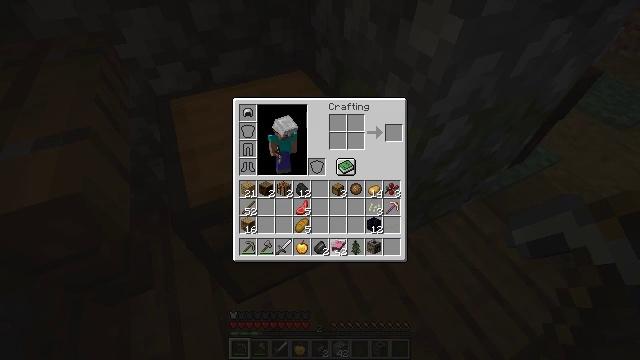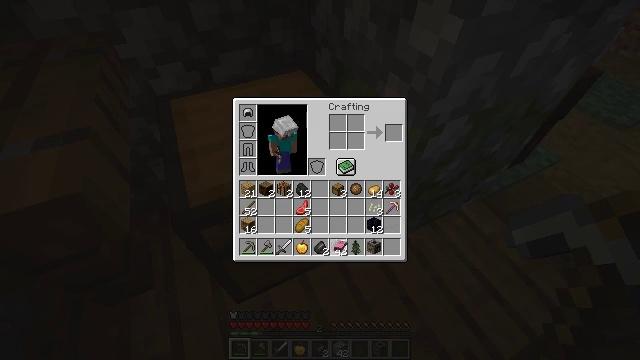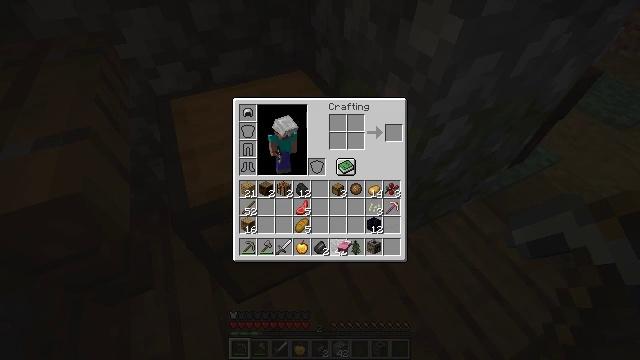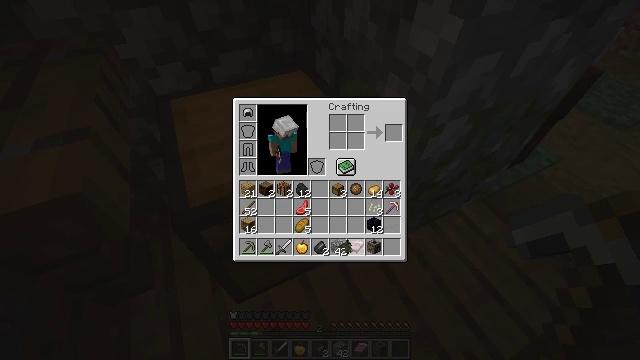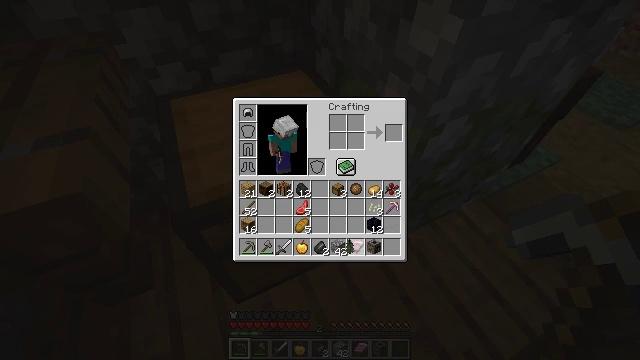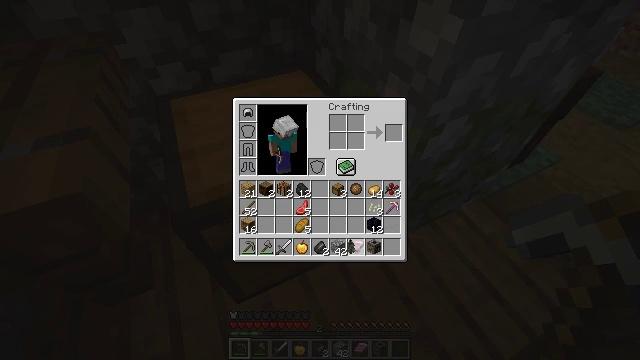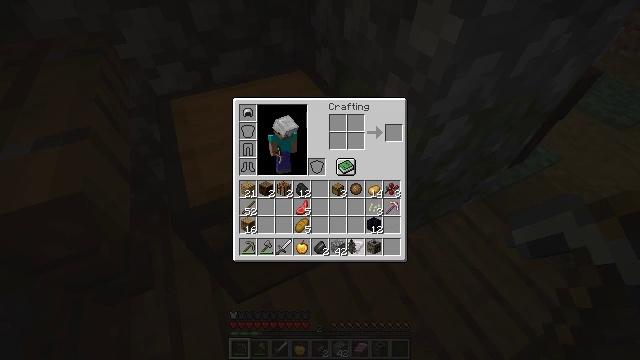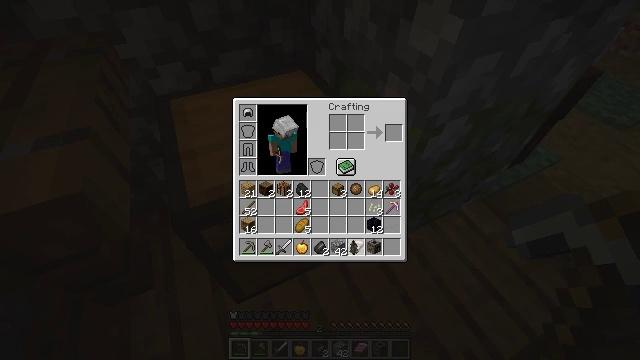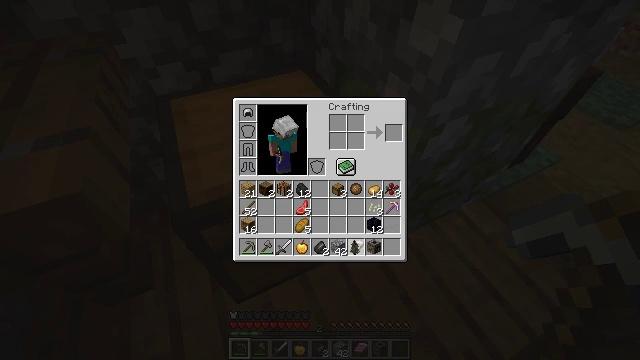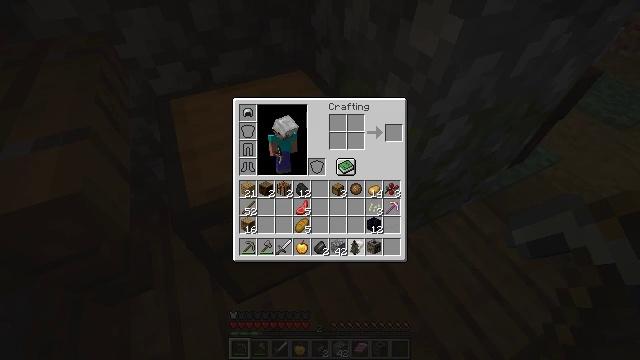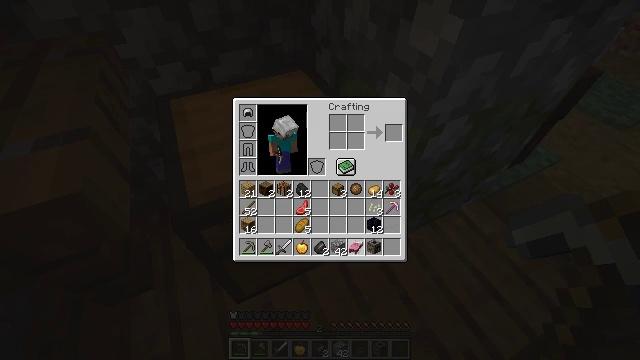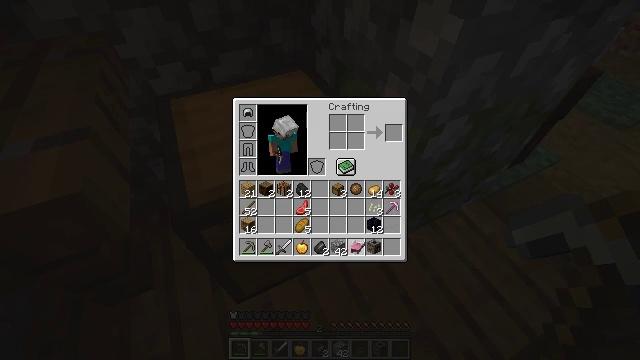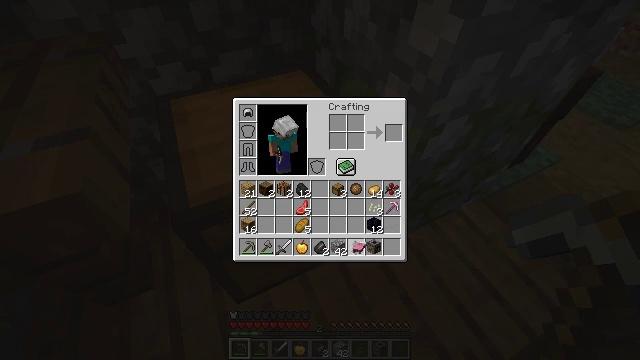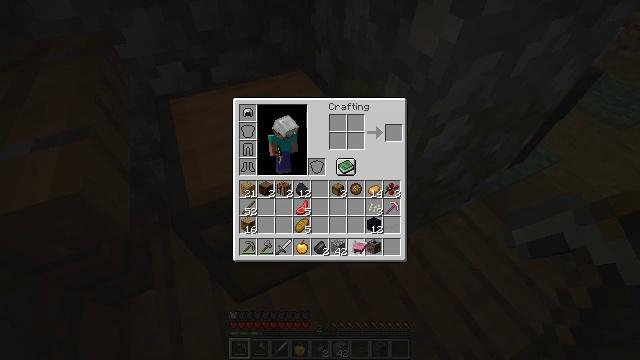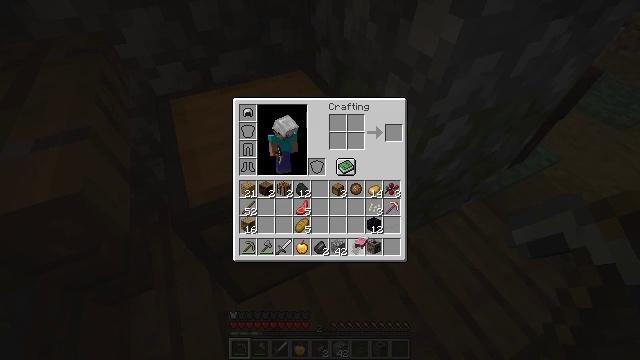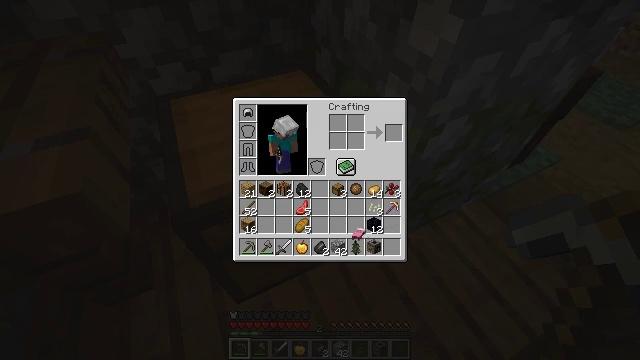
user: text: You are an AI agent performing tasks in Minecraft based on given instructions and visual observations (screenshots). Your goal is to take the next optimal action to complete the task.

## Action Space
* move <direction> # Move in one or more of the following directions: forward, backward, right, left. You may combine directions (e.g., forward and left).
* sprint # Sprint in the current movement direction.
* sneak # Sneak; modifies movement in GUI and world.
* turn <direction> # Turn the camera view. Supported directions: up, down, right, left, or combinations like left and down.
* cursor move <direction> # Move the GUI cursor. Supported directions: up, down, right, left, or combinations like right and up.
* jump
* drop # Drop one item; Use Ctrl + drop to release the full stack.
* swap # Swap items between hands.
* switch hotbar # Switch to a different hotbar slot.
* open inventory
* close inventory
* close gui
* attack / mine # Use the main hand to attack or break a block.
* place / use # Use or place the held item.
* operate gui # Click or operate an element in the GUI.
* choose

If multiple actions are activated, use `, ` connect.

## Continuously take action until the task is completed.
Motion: motion action
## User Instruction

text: Reclaim the chest into your inventory.
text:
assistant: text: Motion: operate gui
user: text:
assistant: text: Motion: operate gui
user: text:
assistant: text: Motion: no_op
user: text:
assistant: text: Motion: no_op
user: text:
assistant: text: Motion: no_op
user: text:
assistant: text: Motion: no_op
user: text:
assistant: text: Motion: operate gui
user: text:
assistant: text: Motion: operate gui
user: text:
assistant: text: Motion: operate gui
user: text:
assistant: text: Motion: no_op
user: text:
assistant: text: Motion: no_op
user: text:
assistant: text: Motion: no_op
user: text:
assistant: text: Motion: no_op
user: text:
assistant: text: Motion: no_op
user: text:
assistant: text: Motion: cursor move up
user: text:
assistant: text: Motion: no_op
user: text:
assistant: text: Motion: no_op
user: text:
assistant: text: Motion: no_op
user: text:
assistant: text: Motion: no_op
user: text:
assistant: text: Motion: no_op
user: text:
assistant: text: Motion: operate gui
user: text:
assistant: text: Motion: operate gui
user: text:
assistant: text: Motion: operate gui
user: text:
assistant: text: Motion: no_op
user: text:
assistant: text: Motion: cursor move down
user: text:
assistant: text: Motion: no_op
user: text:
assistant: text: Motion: no_op
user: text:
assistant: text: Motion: no_op
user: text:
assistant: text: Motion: operate gui
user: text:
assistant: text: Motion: cursor move left, operate gui